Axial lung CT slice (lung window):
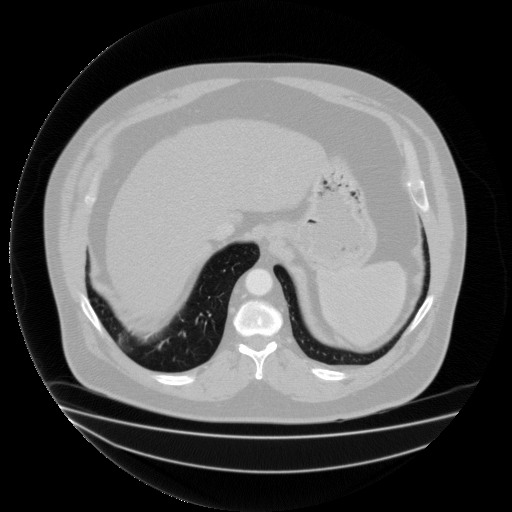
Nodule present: no